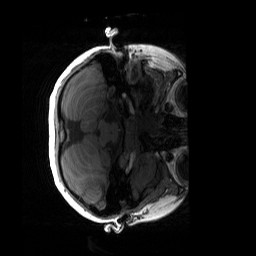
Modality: T1w
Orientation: axial
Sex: female
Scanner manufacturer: siemens
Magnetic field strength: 3 T
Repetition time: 1.9 s
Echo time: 0.00243 s